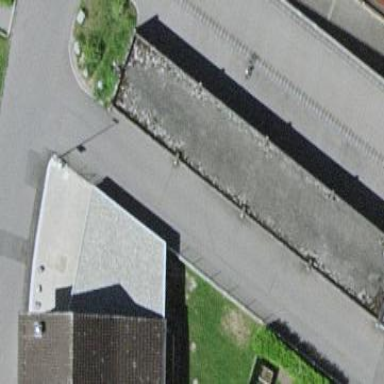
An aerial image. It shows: View of roof of building.